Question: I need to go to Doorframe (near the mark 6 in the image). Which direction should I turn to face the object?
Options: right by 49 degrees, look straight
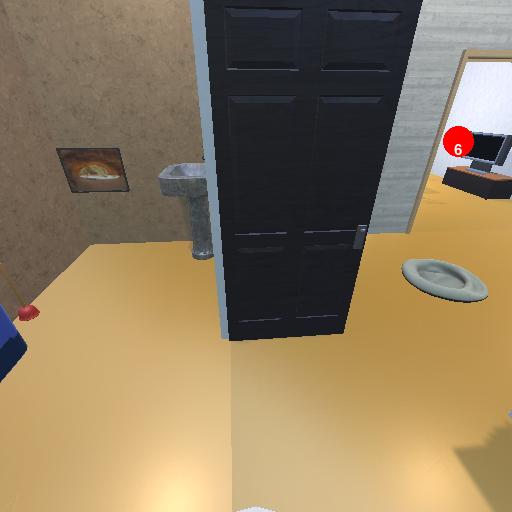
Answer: right by 49 degrees